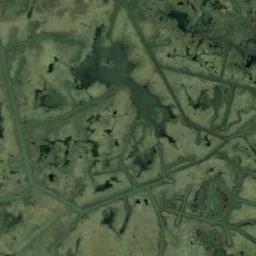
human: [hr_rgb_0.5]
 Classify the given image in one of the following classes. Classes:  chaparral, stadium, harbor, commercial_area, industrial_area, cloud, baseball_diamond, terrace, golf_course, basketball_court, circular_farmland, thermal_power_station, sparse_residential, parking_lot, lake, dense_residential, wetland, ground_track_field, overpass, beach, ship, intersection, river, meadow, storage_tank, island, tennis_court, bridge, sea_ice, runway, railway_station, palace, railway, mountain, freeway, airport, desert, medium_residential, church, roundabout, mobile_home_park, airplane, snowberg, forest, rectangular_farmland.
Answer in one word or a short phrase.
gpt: wetland